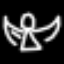
Label: angel